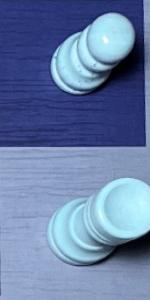
Label: Rook_White